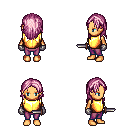
a pixel art fantasy rpg character, female body template, human, tanned skin, gold chest armor, magenta pants, pink long hairstyle, metal gloves, dagger, four views (front, back, left, right), 2x2 character sprite sheet, small pixel art, hard edges, no anti-aliasing